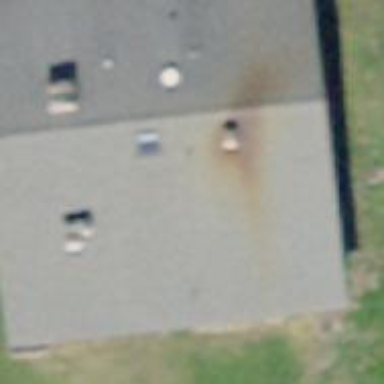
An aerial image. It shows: Building with tiled roof.